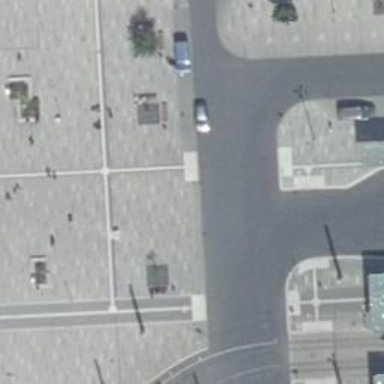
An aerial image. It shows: Unmarked crossing on the road.